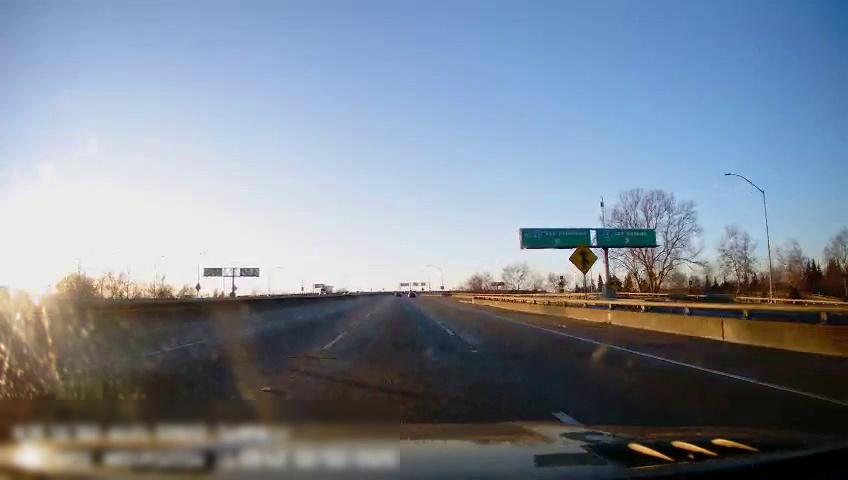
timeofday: Day
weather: Sunny
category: Drivable Space
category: Vehicles | Truck
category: Lanes | Current Lane
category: Lanes | Current Lane
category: Lanes | Alternate Lane
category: Lanes | Alternate Lane
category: Traffic | Signs
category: Traffic | Signs
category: Traffic | Signs